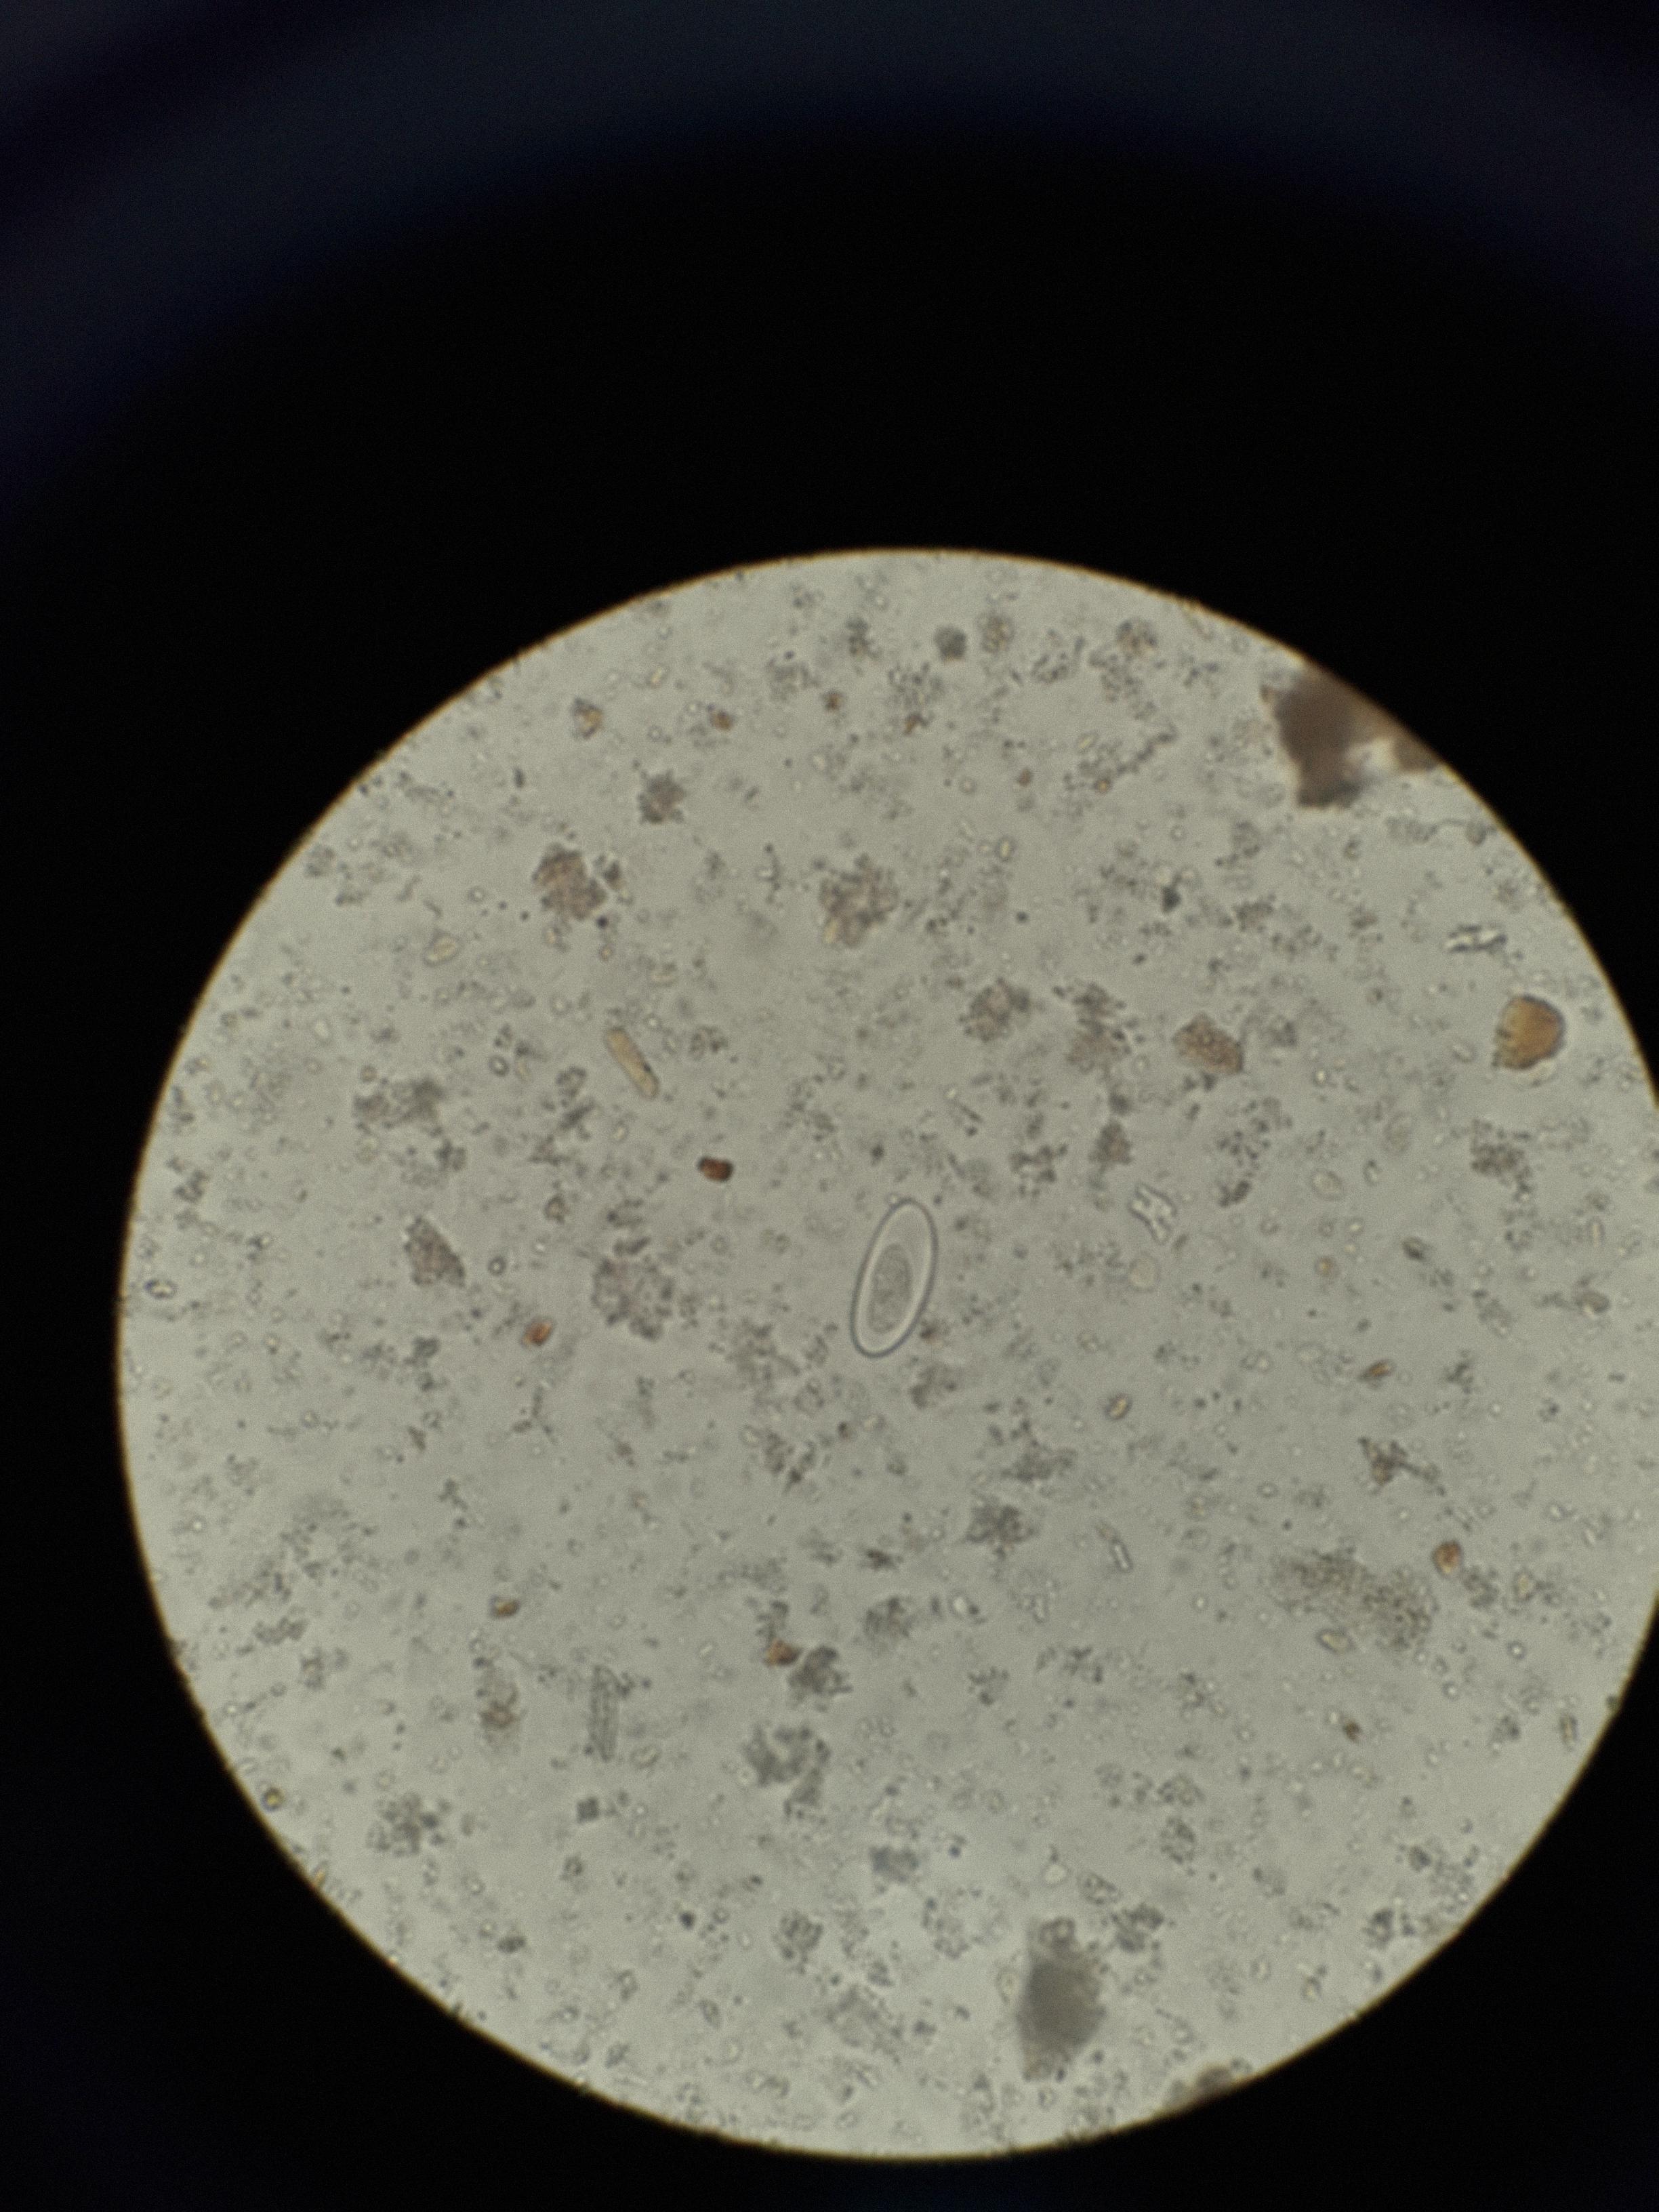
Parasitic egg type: Enterobius vermicularis